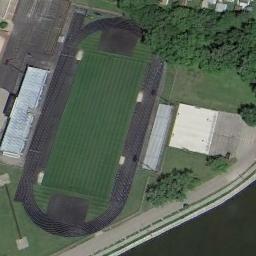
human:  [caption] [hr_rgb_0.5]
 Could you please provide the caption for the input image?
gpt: There are lots of trees near the ground track field .

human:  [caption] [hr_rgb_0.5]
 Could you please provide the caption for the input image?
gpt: Track and field next to vegetation, Buildings and rivers .

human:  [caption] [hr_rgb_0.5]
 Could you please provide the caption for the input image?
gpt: The ground track field is on a lawn and some trees and an open area are next to the ground track field .

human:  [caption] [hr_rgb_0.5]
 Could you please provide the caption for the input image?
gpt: There is a shabby track and field .

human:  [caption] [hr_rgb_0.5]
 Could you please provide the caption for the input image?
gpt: A ground track field with a black track and some trees around .